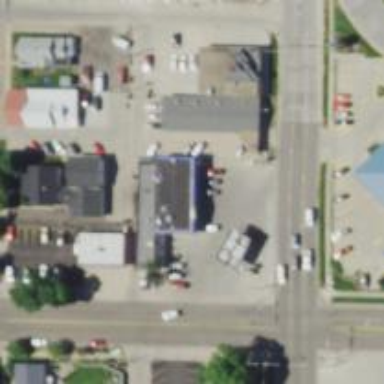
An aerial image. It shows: Convenience shop.